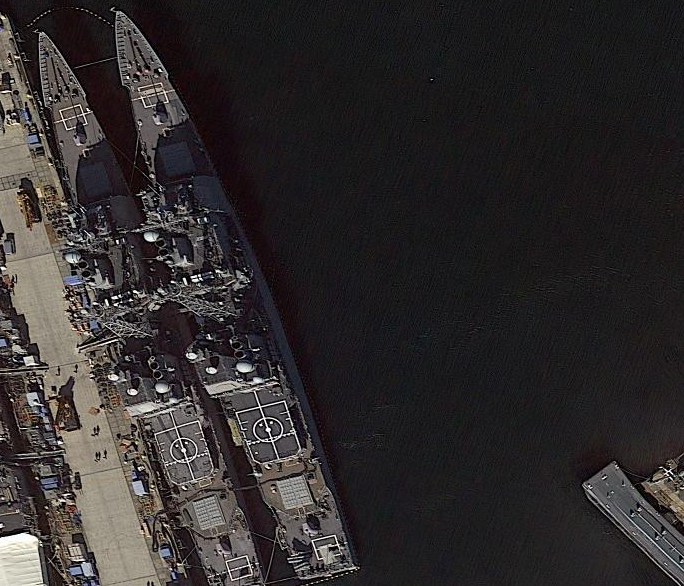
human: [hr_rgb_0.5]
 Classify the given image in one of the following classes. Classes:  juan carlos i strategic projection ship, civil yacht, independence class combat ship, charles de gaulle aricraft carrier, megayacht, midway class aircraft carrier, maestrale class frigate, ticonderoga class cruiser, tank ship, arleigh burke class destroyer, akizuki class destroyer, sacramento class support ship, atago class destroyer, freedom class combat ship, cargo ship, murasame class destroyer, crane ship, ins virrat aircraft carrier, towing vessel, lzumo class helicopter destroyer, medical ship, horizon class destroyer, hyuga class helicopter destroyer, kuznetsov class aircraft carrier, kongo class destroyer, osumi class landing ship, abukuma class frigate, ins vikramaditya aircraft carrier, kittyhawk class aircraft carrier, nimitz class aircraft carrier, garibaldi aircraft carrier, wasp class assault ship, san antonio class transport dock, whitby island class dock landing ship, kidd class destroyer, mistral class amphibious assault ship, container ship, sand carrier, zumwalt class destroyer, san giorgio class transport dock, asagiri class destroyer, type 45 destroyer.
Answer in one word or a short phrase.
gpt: Ticonderoga class cruiser